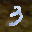
Label: 3